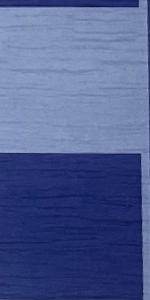
Label: Empty